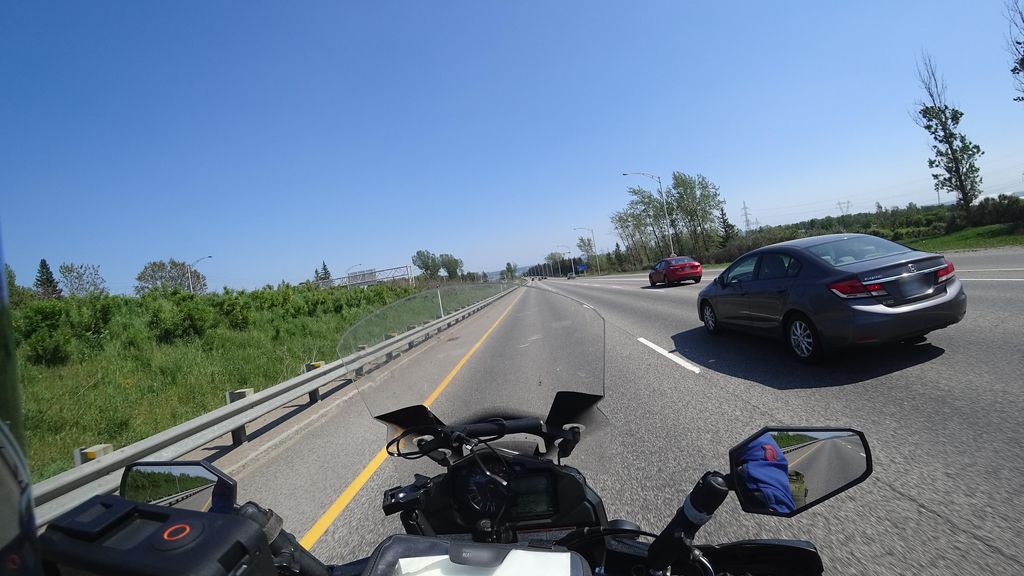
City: quebec_city